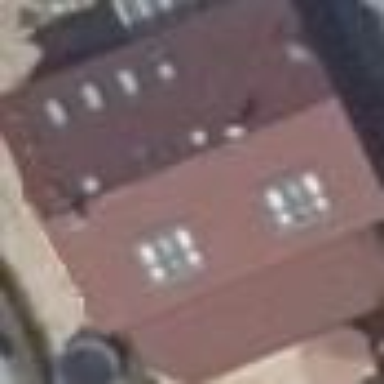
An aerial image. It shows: Residential building.